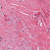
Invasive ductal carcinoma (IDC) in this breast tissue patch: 0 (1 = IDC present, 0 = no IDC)